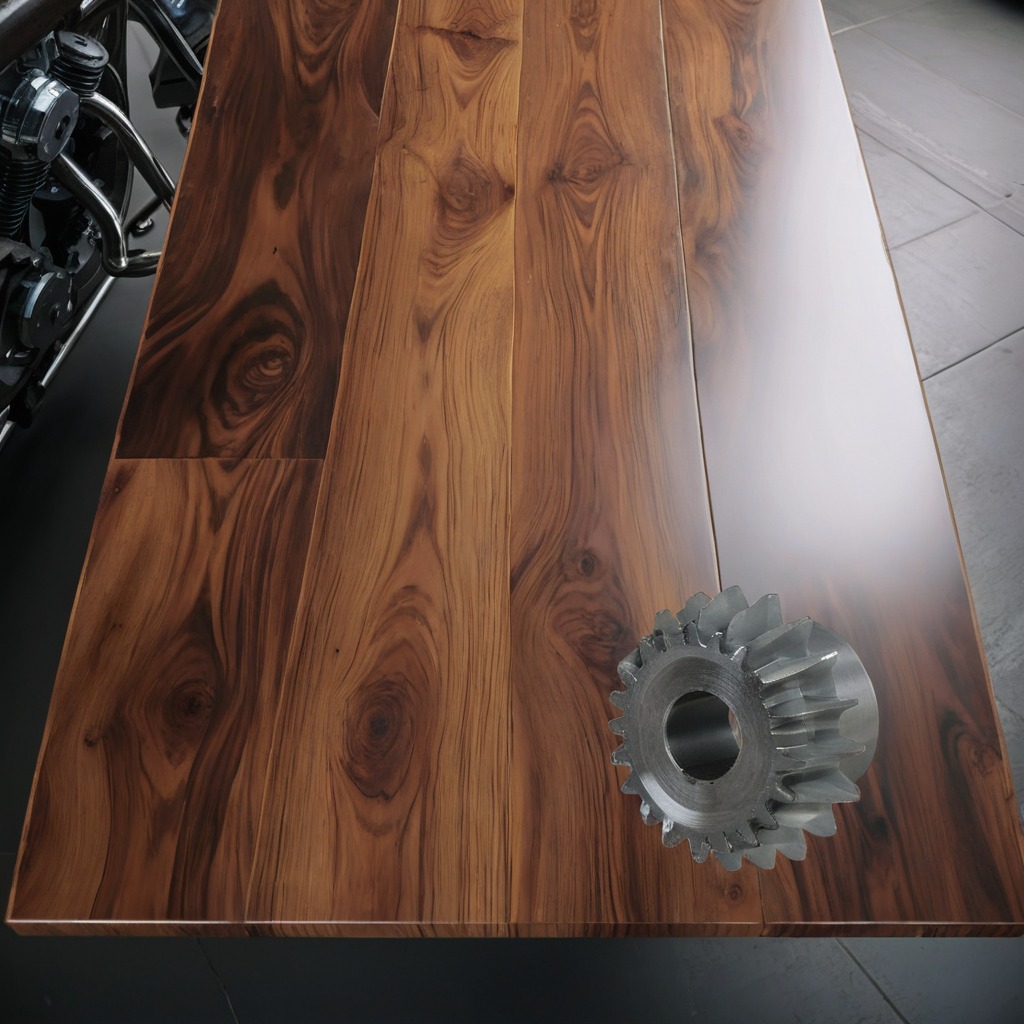
A steel gear with teeth is lying on the oil-spilled wooden table in a vintage motorcycle garage.